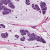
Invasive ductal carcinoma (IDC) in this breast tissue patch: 1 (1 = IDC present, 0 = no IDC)